Question: How set initial value to column in data block from database, when F6 key (new row) is pressed and clear this value if new row enter is cancelled?
Combobox have WHEN-LIST-CHANGED trigger:
'''
declare
where_param varchar2(250);
begin
:LOCAL.CUR_CUSNUM := :LOCAL.ORG_LIST;
if :LOCAL.CUR_CUSNUM is not null then
:LOCAL.WHERE_STRING := 'CUSNUM = ' || :LOCAL.CUR_CUSNUM;
else
:LOCAL.WHERE_STRING := '1=1';
end if;
Set_Block_Property('MC_ZVP_PL_TRUSTED_PEOPLE_CORP', DEFAULT_WHERE, :LOCAL.WHERE_STRING);
Go_Block('MC_ZVP_PL_TRUSTED_PEOPLE_CORP');
--Clear_Block('MC_ZVP_PL_TRUSTED_PEOPLE_CORP');
Execute_Query;
end;
'''
I need to set initial value depending on the selected element in combobox or kind of something to insert row with value from combobox hidden from user.

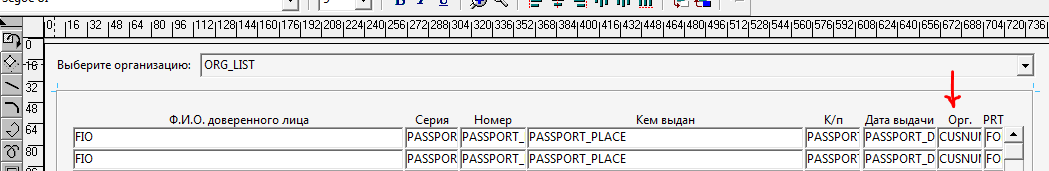
Answer: Use WHEN-CREATE-RECORD trigger on MC_ZVP_PL_TRUSTED_PEOPLE_CORP block